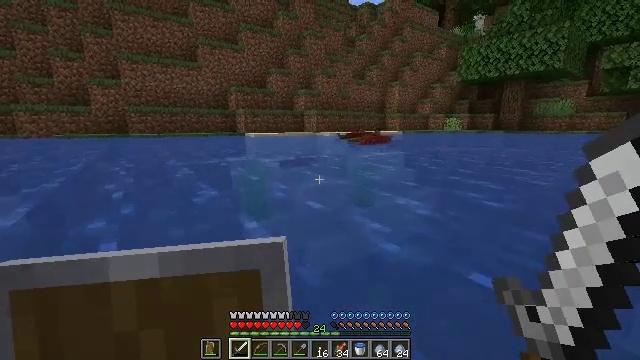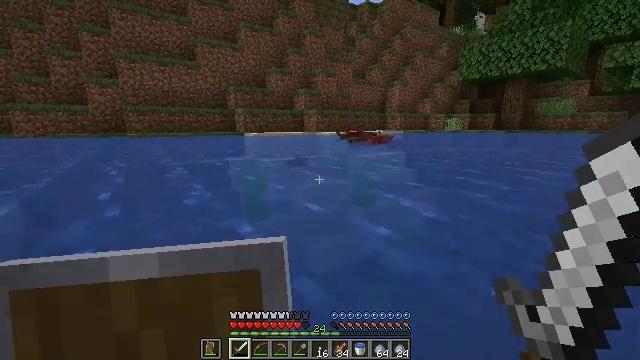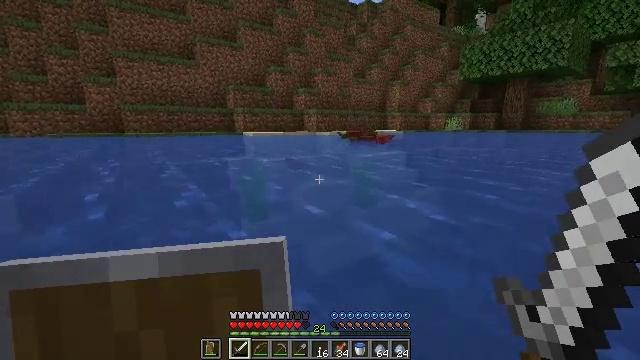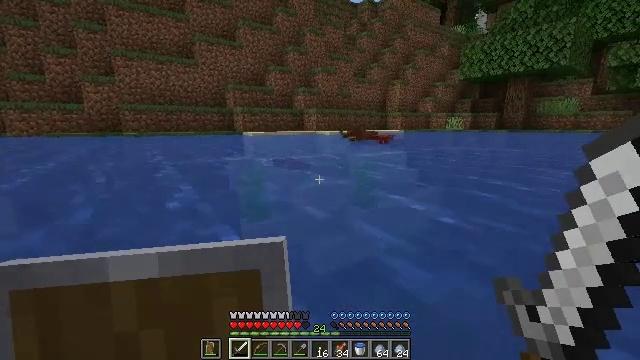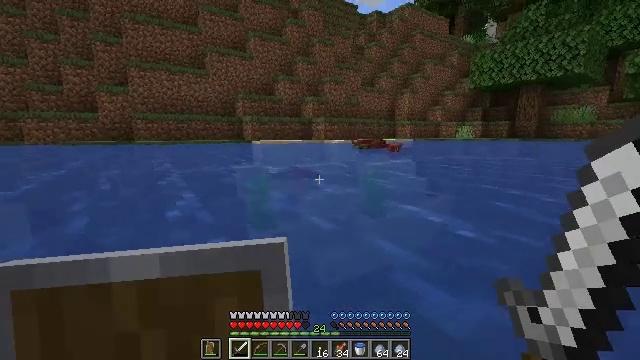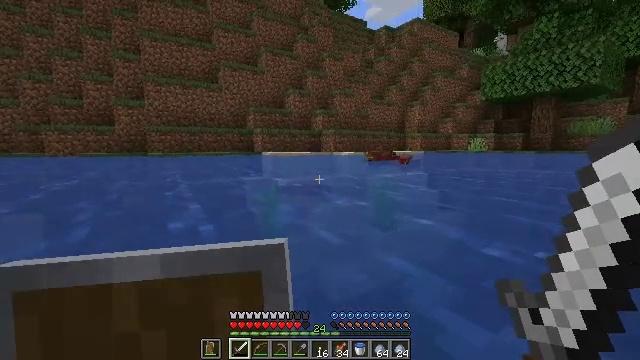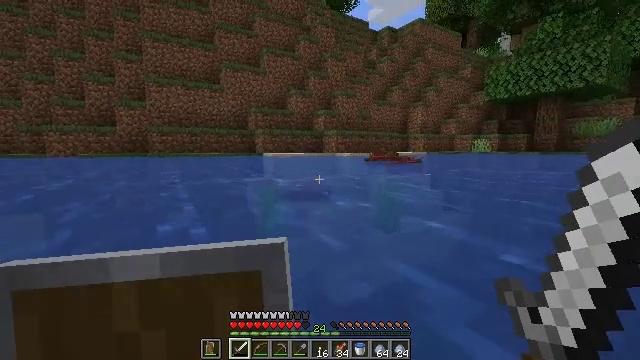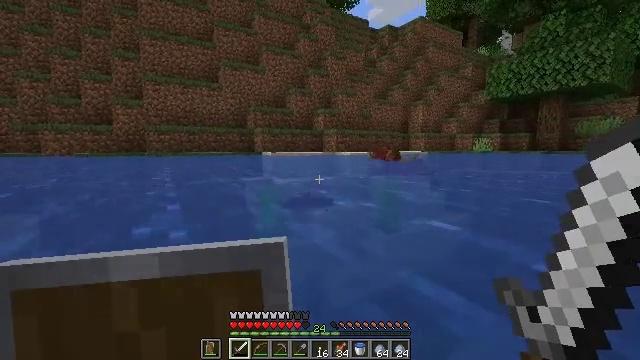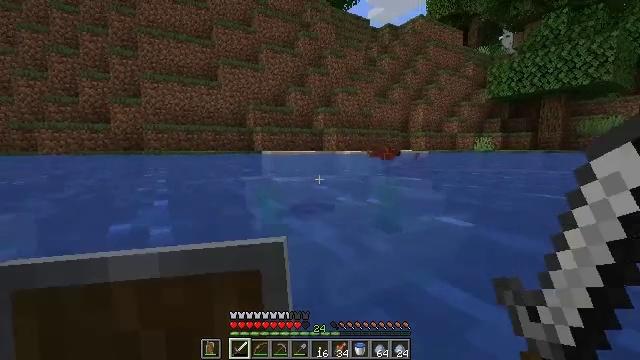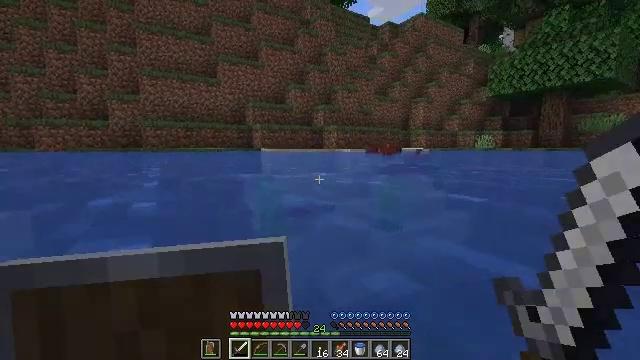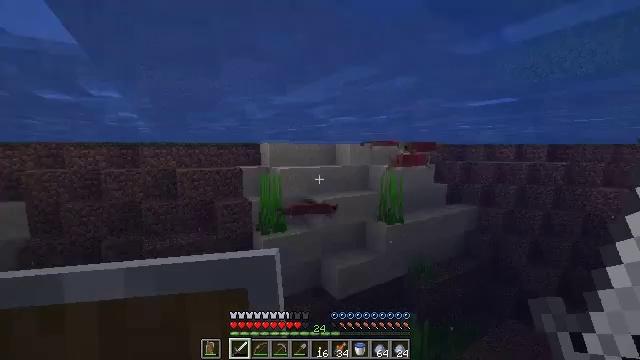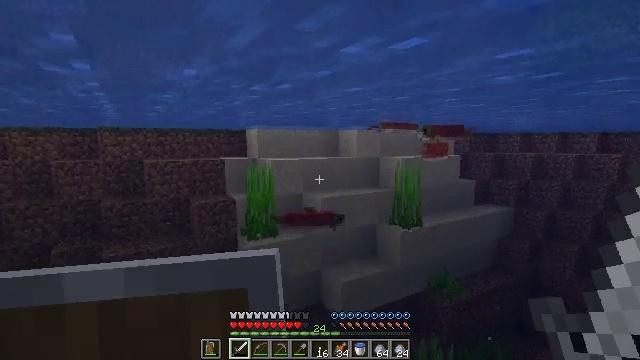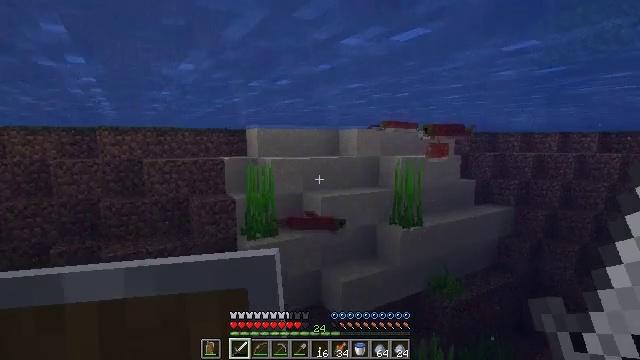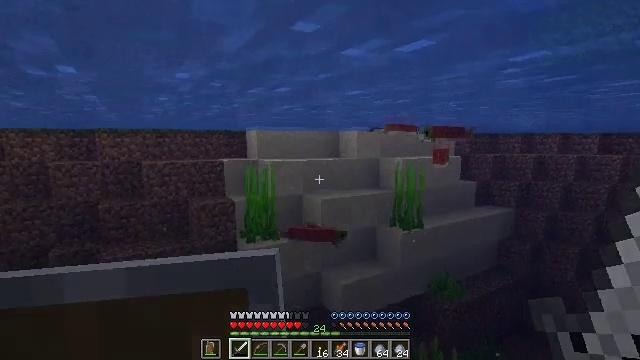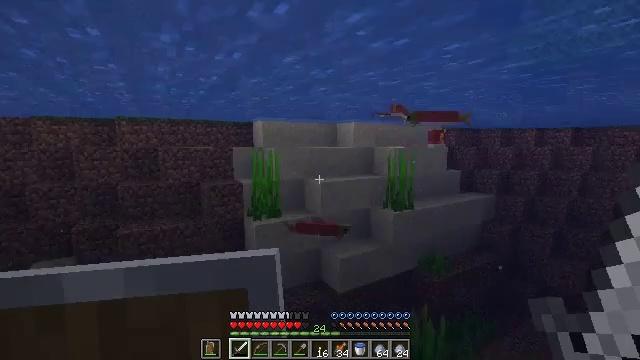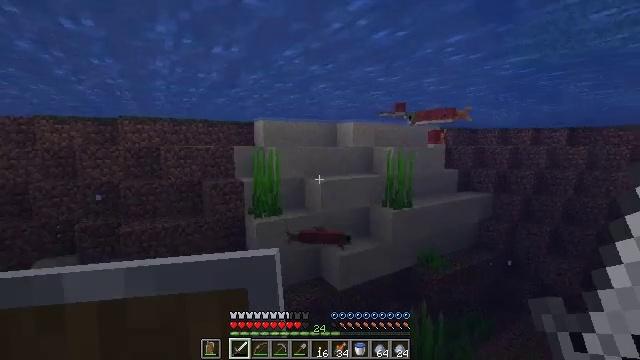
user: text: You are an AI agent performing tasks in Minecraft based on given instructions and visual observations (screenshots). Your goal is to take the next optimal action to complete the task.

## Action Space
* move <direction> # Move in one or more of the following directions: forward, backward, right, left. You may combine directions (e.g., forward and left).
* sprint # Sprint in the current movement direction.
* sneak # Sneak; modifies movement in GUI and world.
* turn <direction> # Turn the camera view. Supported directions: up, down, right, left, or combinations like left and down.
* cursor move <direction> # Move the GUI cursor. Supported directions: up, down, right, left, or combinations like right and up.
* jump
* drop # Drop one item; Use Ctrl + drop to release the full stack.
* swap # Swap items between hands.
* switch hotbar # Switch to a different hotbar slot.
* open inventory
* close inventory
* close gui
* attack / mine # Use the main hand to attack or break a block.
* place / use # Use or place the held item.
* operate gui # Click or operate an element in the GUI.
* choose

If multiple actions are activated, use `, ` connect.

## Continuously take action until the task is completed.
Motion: motion action
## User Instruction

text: Mine tall seagrass from underwater.
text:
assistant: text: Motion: move forward, sprint
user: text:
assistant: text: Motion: move forward
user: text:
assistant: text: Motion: move forward
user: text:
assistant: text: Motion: move forward, turn left and up
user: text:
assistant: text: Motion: move forward, turn left and up
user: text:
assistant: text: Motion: move forward
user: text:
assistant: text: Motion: move forward
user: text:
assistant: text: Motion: move forward, sneak
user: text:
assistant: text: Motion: move forward, sneak
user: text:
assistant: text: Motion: move forward, sneak
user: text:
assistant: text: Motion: move forward
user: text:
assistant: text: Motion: move forward, sprint
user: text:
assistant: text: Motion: move forward, sprint
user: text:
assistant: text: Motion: move forward
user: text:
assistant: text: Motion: move forward
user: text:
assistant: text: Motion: move forward, turn down
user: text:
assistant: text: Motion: move forward, turn down
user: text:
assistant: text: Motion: move forward
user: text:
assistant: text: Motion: move forward
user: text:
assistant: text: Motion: move forward, turn down
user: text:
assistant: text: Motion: move forward, turn down
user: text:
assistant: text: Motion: move forward, turn right and down
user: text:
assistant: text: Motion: move forward, turn right and down
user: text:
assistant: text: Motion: move forward
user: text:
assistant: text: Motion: move forward
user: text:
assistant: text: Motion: move forward, turn right
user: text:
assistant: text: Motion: move forward, turn right
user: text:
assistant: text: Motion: move forward, sneak, turn right and down
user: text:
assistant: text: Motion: move forward, sneak, turn right and down
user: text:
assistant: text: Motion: move forward, sneak